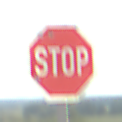
Verkehrszeichen: Stop
Umgebung: Outdoor, Beach
Tageszeit: MorningAfternoon
Wetter: PartlyCloudy
Licht: Natural
Jahreszeit: NotSpecified
Kontrast: HighContrast